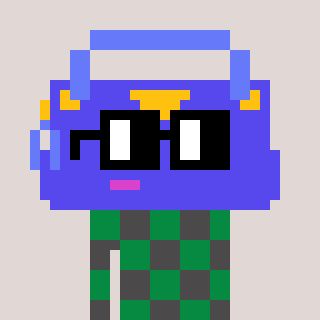
a pixel art character with square black glasses, a bag-shaped head and a grayscale-colored body on a warm background